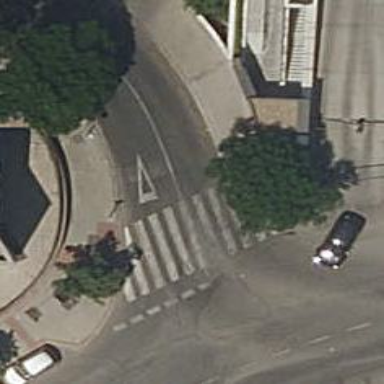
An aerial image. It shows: Marked road crossing with traffic calming table.